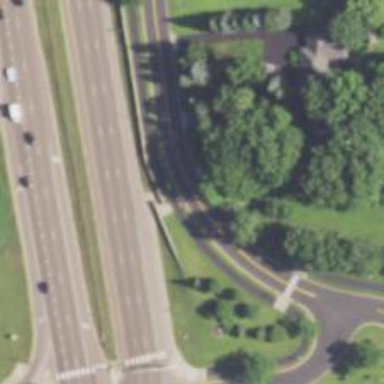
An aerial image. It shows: Crossing on cycleway.